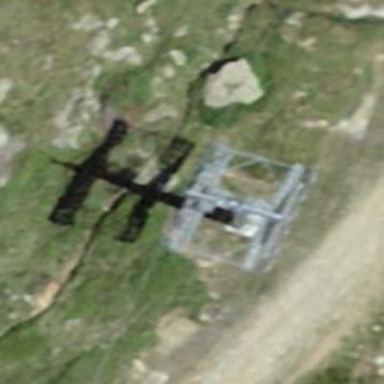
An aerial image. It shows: Pylon used for aerialway.